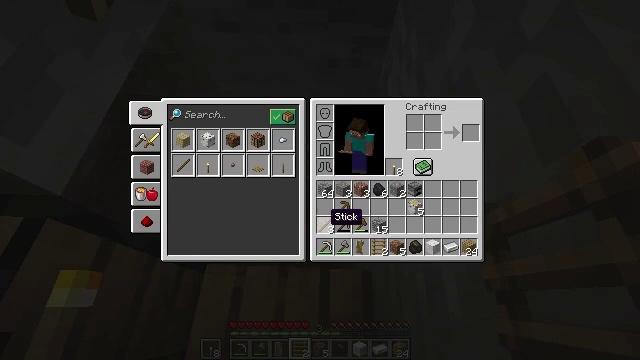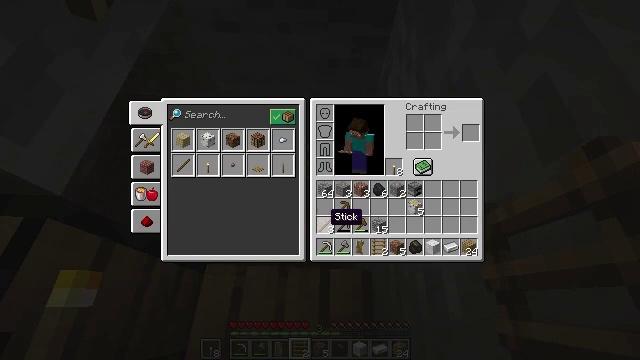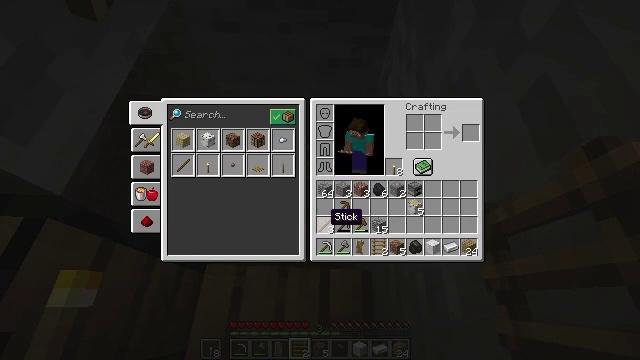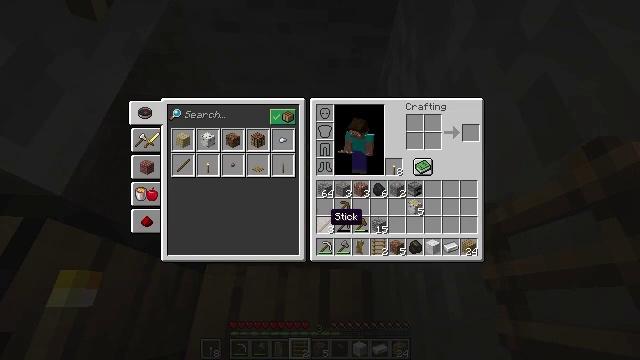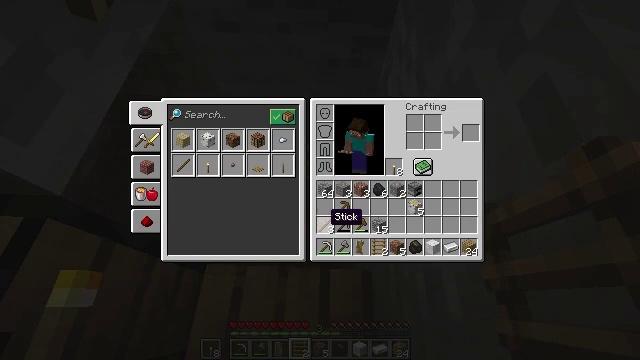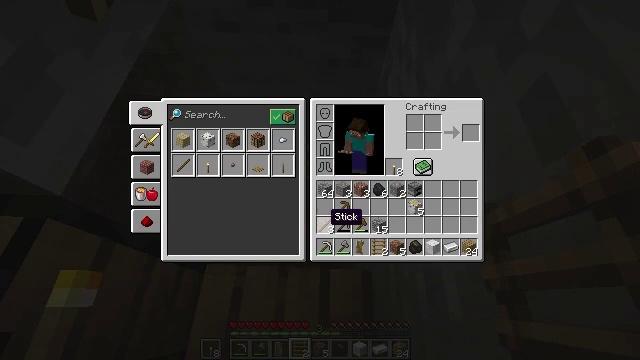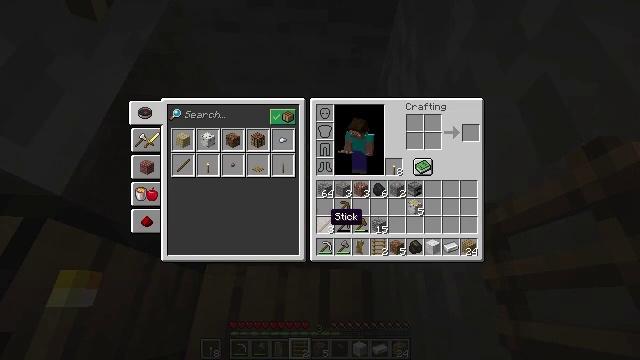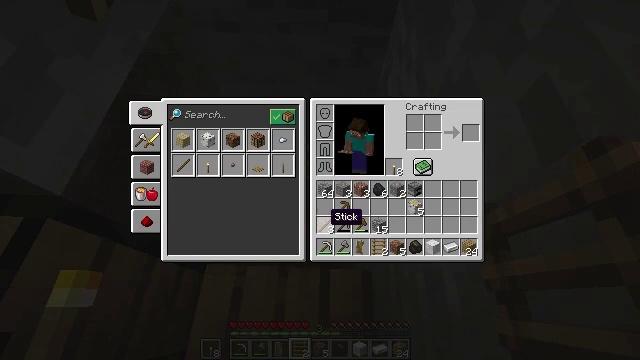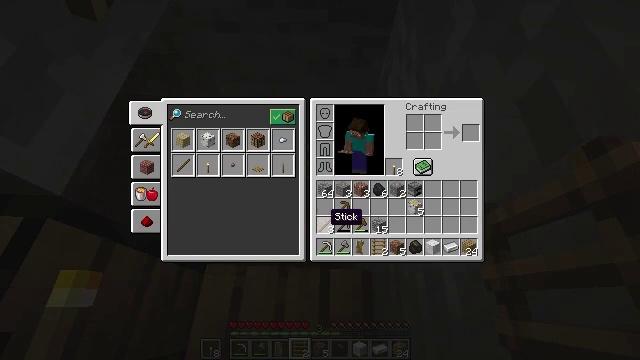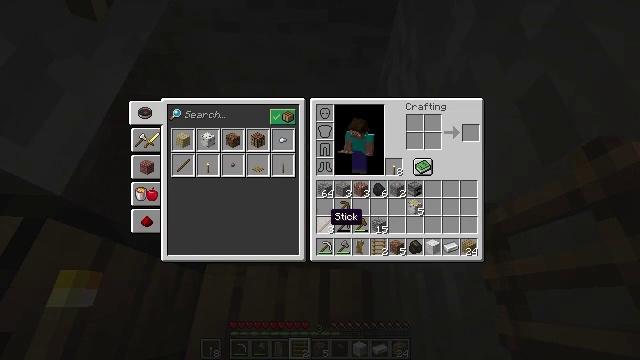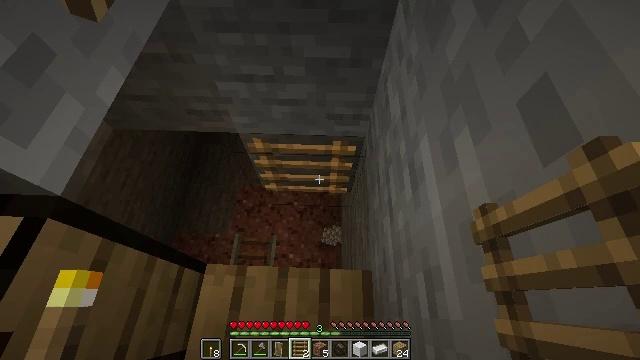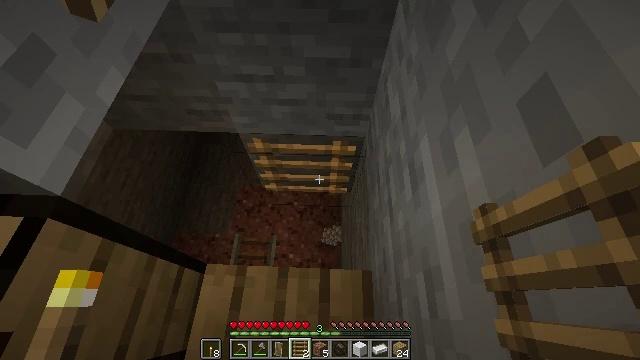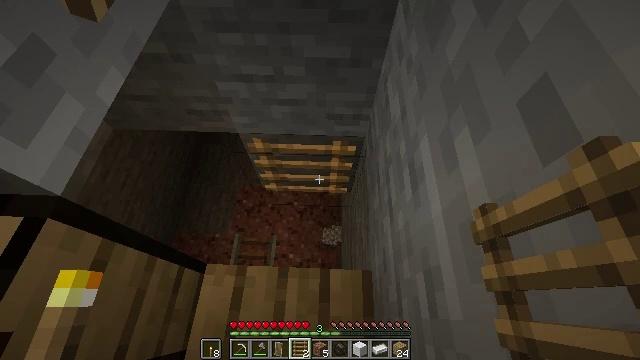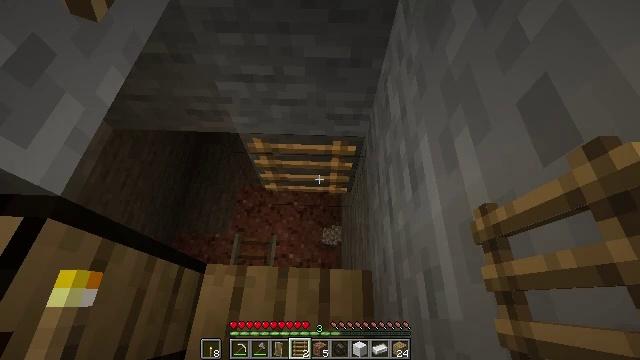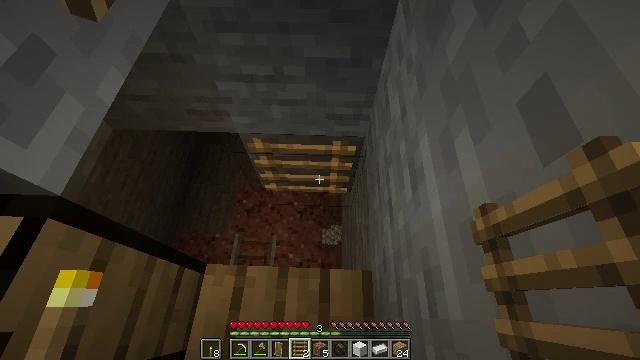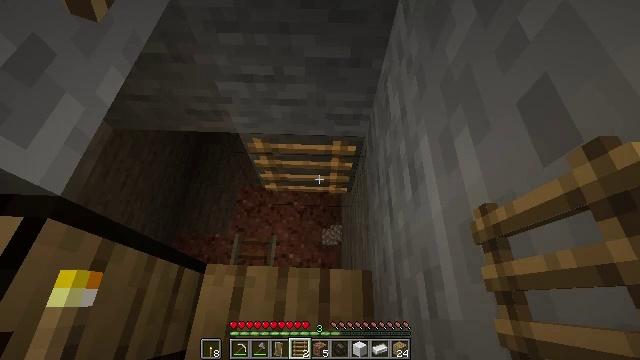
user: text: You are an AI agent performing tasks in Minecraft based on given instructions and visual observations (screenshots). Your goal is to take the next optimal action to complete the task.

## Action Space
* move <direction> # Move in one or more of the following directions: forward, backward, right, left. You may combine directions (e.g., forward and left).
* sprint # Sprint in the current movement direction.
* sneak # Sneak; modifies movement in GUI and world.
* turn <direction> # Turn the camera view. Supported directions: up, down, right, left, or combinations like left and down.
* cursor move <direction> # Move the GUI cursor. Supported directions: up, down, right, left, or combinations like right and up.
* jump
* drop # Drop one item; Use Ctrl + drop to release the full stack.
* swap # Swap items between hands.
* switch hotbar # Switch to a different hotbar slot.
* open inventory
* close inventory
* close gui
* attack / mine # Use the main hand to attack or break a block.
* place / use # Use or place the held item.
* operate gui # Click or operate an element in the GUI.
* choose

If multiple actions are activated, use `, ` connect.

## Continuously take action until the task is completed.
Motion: motion action
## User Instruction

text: Remove the ladder from its position.
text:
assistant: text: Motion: no_op
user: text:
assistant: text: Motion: no_op
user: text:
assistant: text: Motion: no_op
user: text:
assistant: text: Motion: no_op
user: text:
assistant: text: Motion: no_op
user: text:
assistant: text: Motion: no_op
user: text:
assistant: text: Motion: no_op
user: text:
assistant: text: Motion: no_op
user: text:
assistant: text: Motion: no_op
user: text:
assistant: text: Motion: close inventory
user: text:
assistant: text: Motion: close inventory
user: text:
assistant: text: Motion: close inventory
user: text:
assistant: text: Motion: no_op
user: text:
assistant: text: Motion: no_op
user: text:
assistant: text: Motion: no_op
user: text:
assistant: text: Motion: no_op
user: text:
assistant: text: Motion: no_op
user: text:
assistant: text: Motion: switch to hotbar 5
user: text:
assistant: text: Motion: switch to hotbar 5
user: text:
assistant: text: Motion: switch to hotbar 5
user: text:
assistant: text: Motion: switch to hotbar 5
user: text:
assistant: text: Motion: no_op
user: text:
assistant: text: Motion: no_op
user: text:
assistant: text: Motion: no_op
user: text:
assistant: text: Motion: no_op
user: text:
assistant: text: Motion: turn right and down
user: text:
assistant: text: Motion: turn right and down
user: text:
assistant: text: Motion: no_op
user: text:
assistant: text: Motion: no_op
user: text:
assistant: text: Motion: no_op